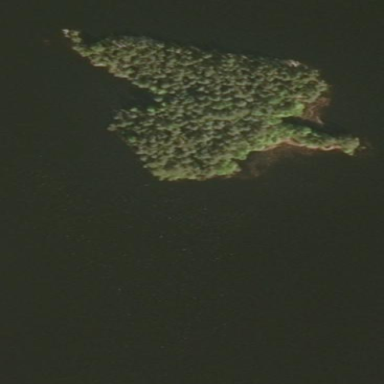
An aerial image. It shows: Island.